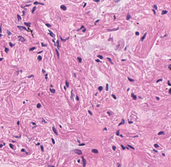
Tumor epithelial tissue: no
Tumor-associated stroma tissue: no
Normal tissue: yes